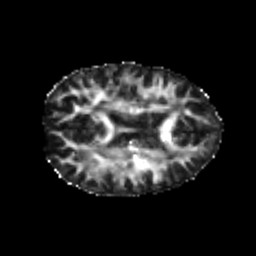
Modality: FA
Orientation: axial
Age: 20
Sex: female
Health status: healthy
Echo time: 0.074 s